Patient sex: F
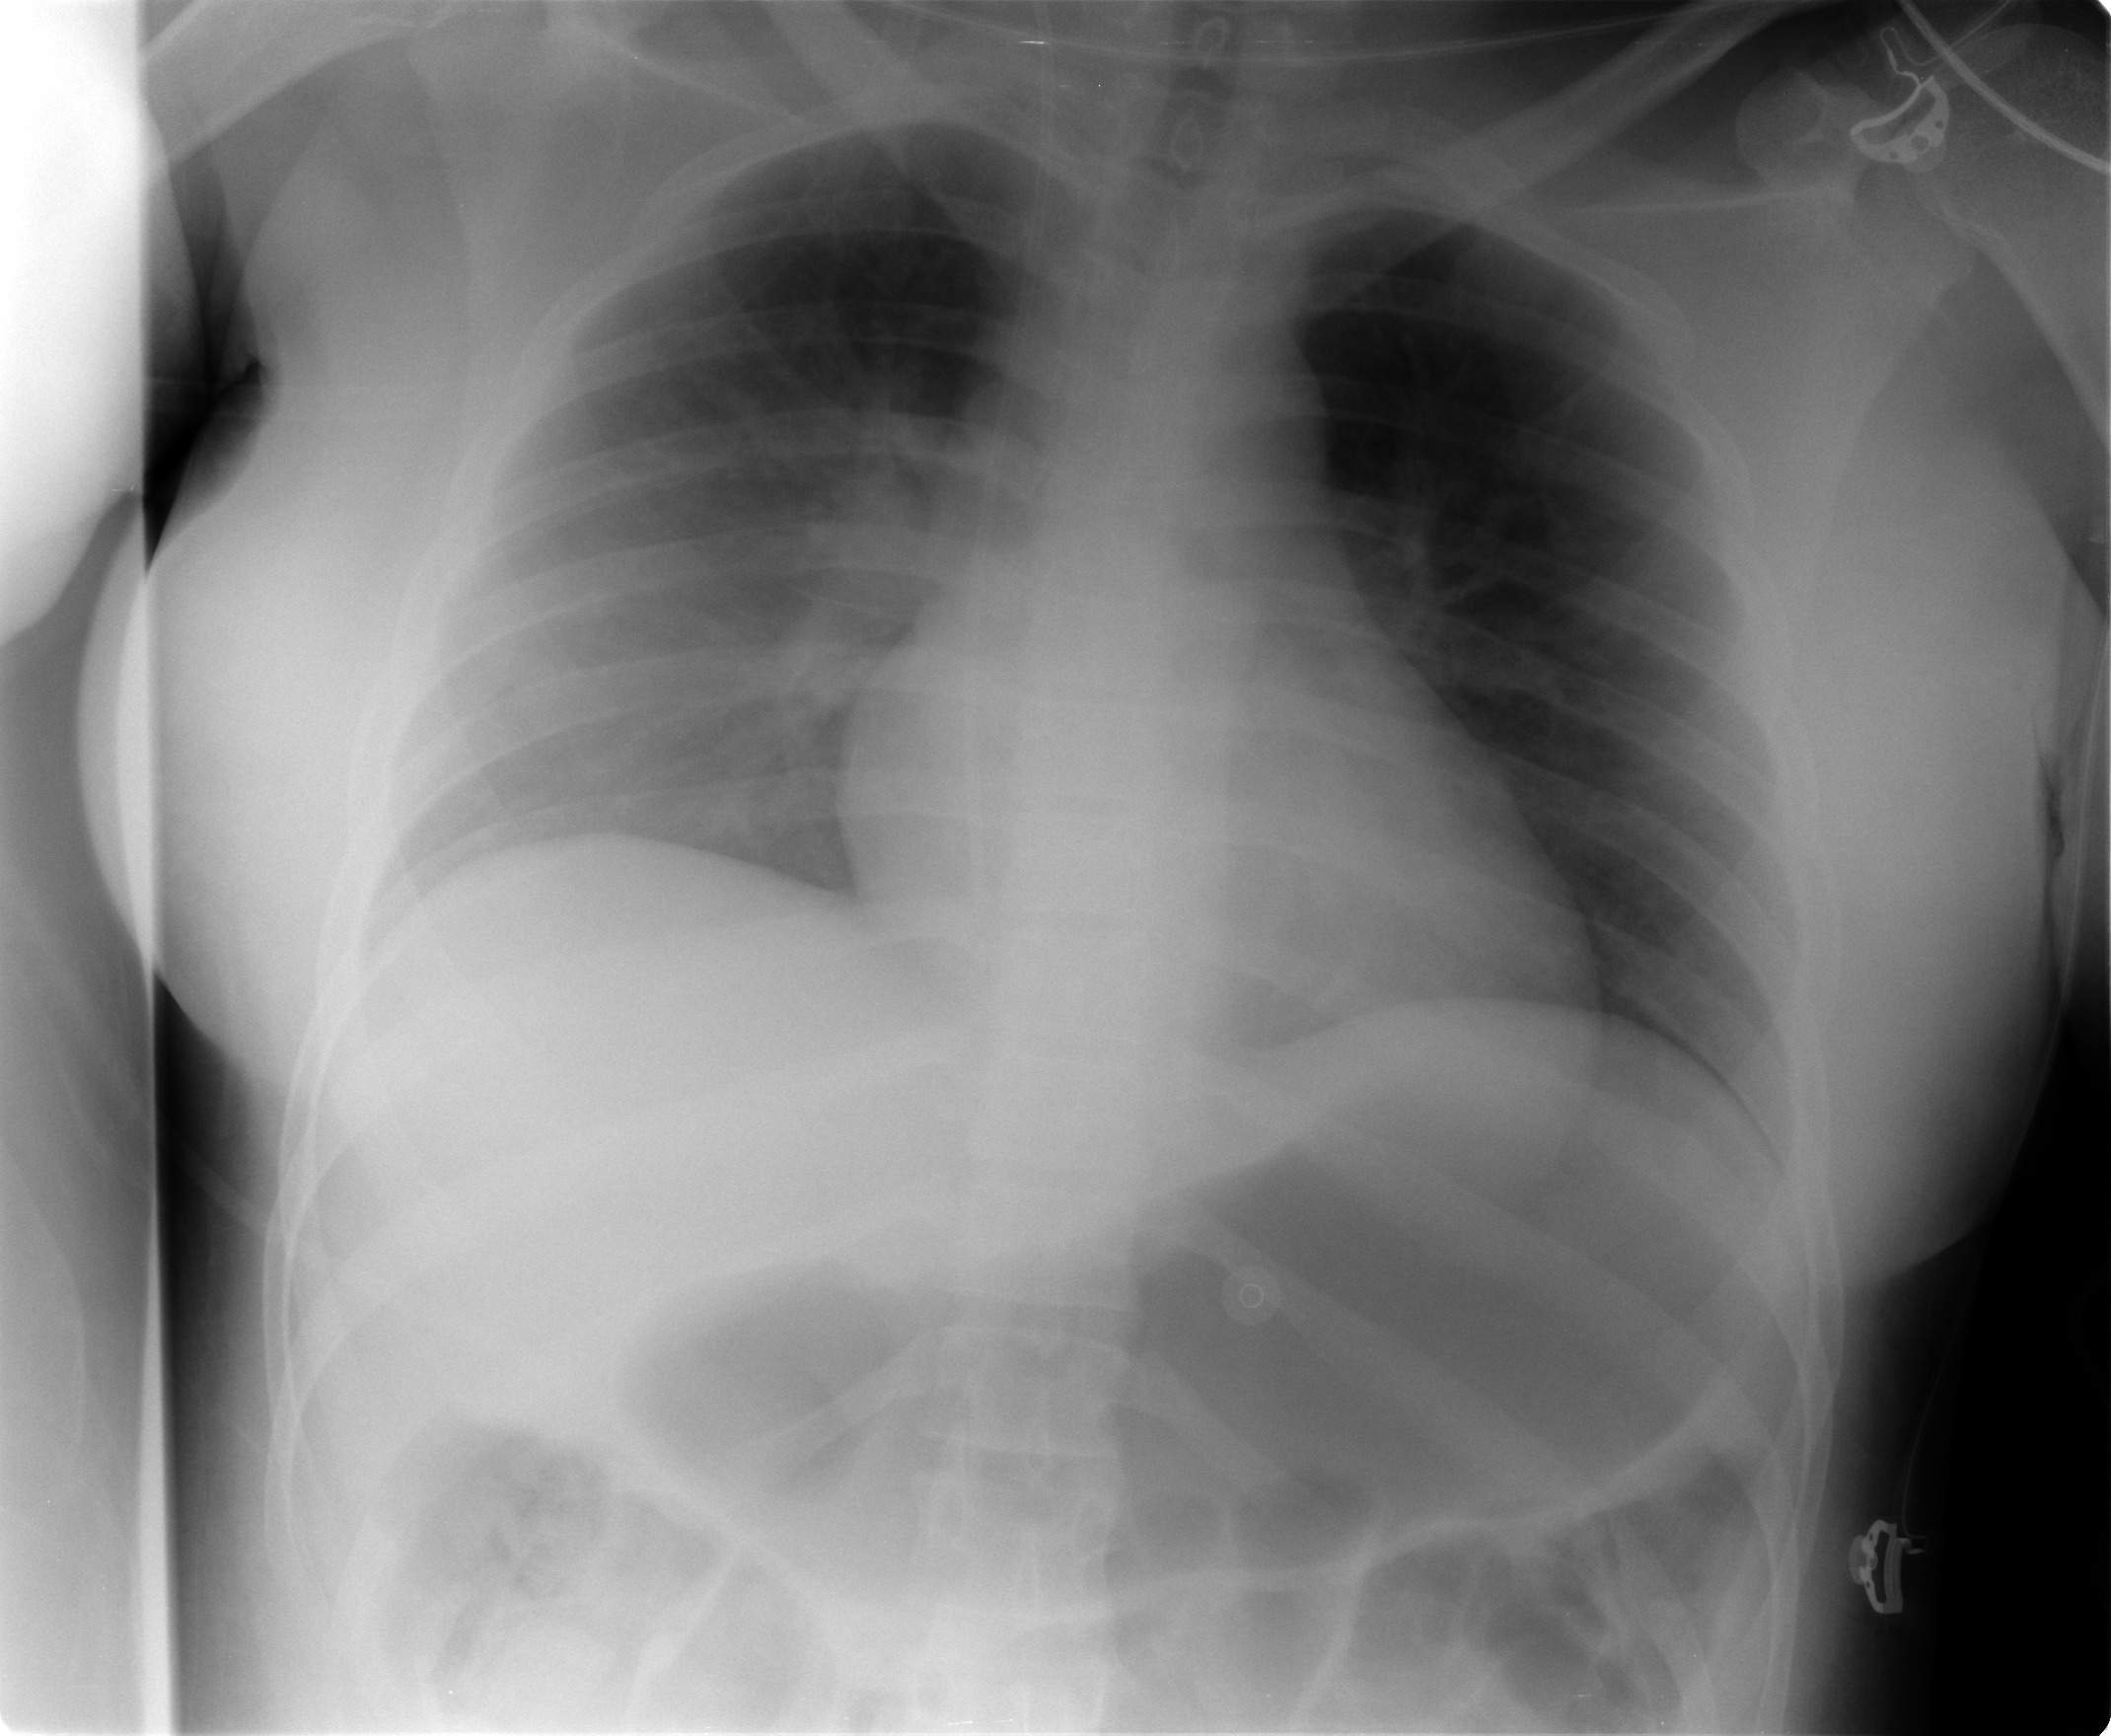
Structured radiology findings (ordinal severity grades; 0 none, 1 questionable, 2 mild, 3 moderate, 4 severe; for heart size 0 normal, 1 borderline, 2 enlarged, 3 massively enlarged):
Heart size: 0
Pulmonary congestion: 0
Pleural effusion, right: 0
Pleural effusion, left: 0
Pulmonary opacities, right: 1
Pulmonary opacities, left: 0
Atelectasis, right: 0
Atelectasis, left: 0